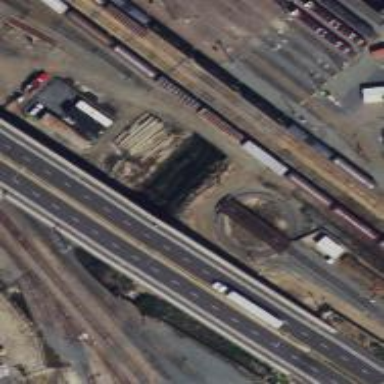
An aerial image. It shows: Siding service area located at railway turntable.